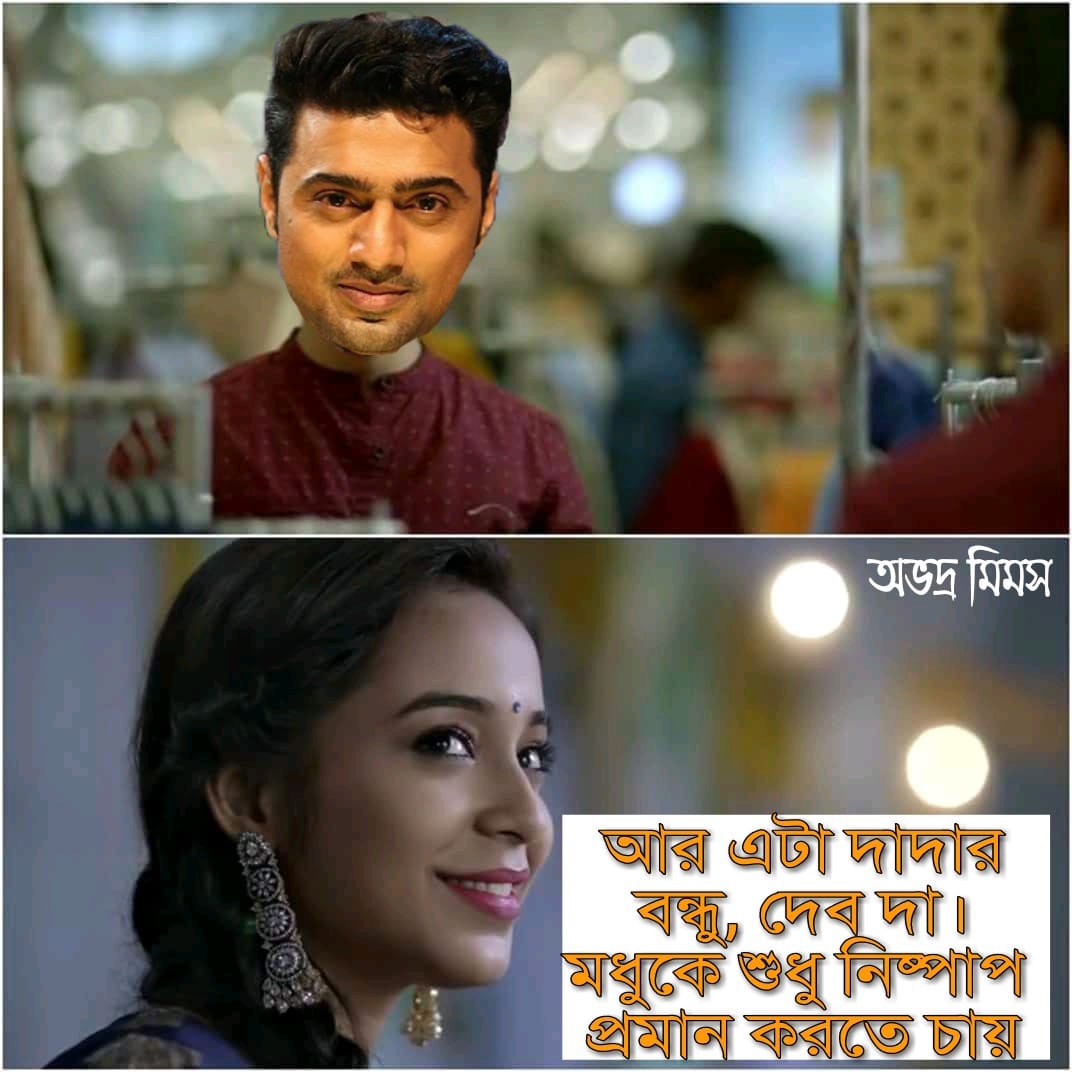
Caption: আর এটা দাদার বন্ধু, দেব দা । মধুকে শুধু নিষ্পাপ প্রমান করতে চায়
Label: hate